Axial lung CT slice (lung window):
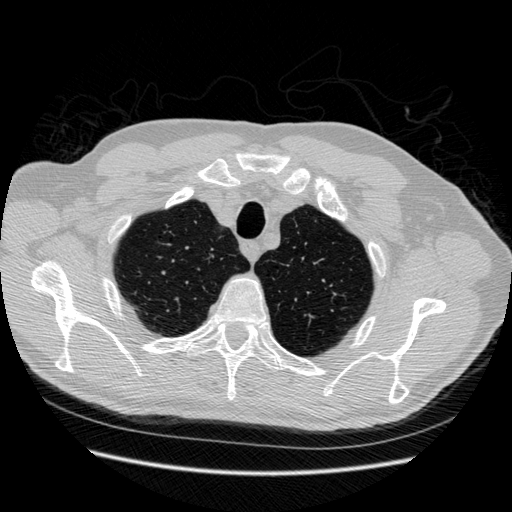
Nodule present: no